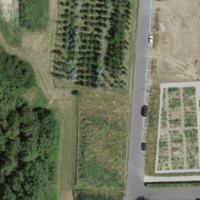
EUNIS habitat code: 53
Species observed at this site:
Knautia arvensis
Prunus spinosa
Salvia pratensis